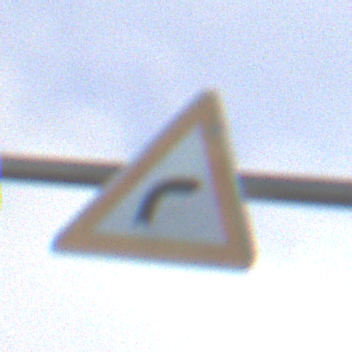
Verkehrszeichen: KurveRechts
Umgebung: Outdoor, Nature
Tageszeit: SunriseSunset
Wetter: PartlyCloudy
Licht: Natural
Jahreszeit: NotSpecified
Kontrast: HighContrast